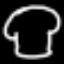
Label: mushroom